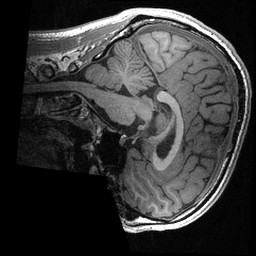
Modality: T1w
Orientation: sagittal
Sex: male
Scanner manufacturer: ge
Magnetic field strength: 3 T
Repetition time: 0.0064 s
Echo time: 0.00281 s